Field crop: maize
Growth stage: 2
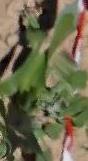
Species: maize